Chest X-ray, AP view. Patient: 58 years old, sex F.
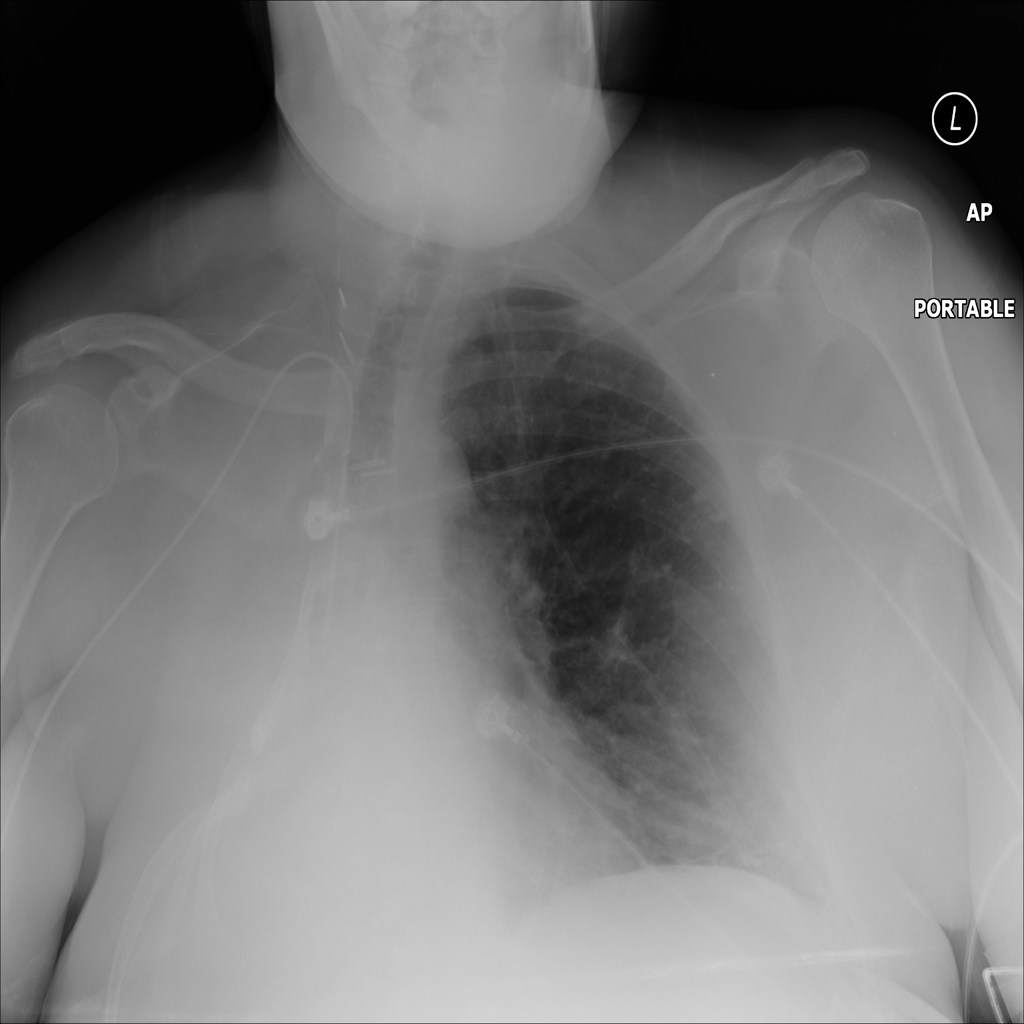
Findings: No Finding